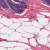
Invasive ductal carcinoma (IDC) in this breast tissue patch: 0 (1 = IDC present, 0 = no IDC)